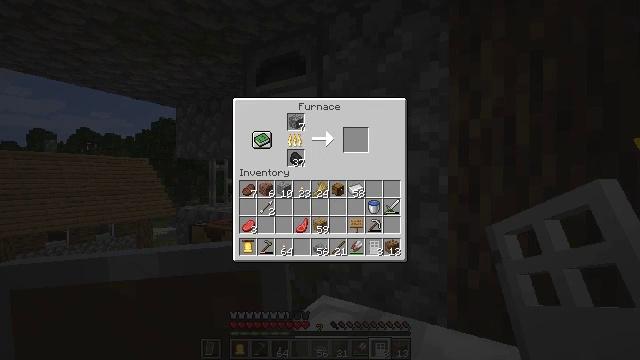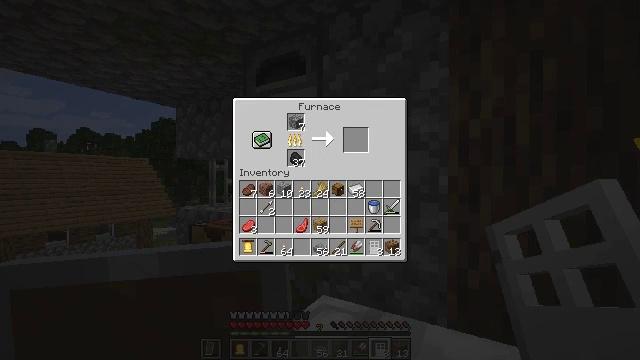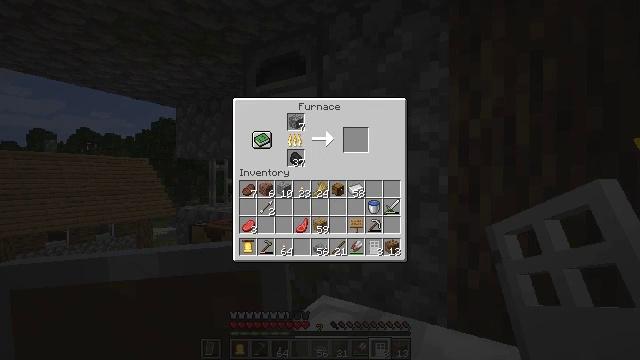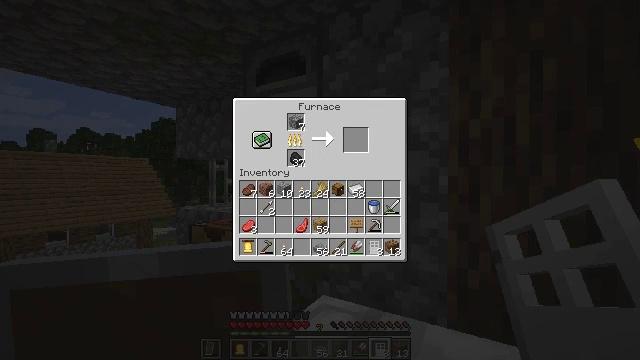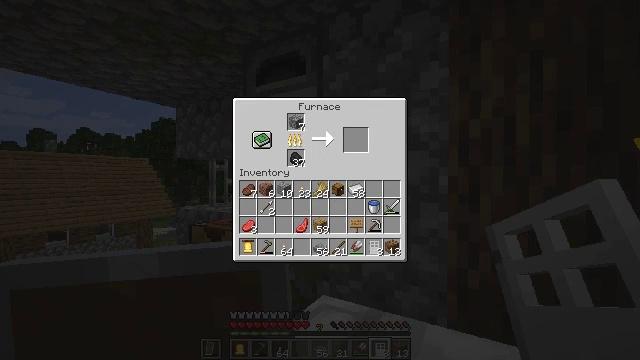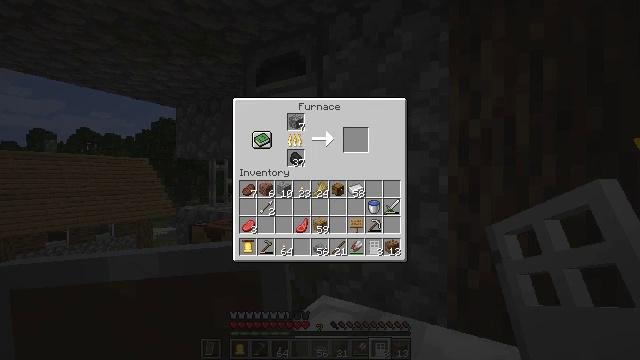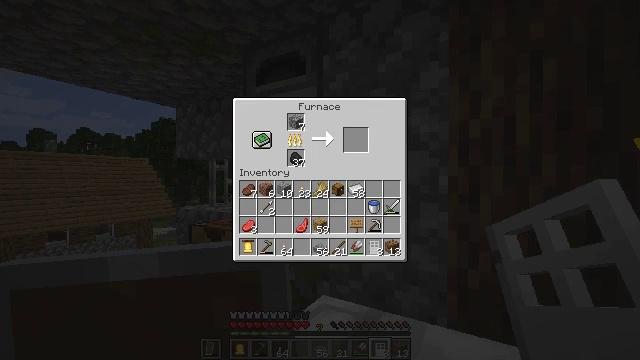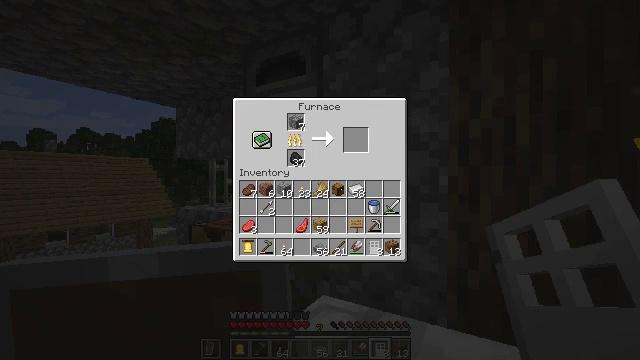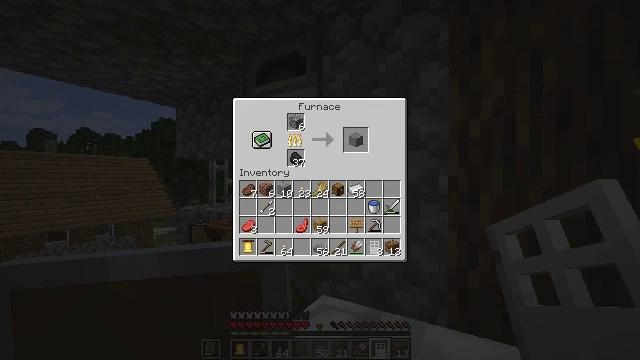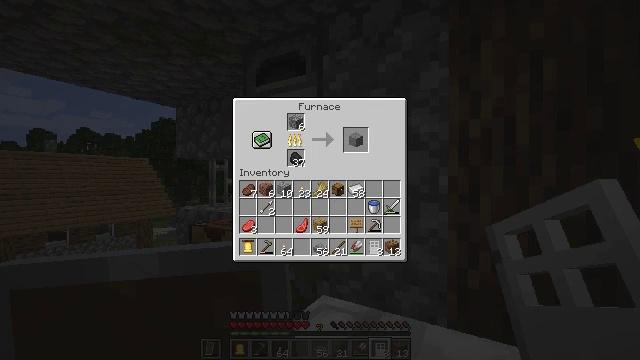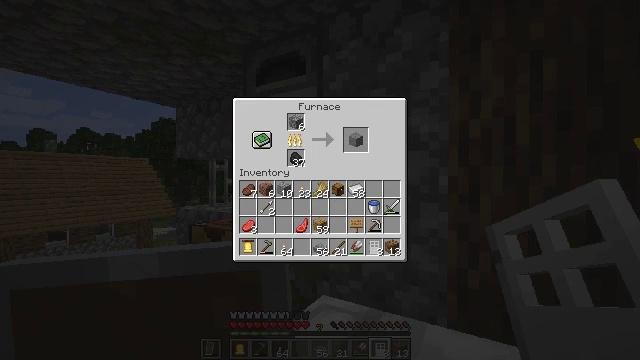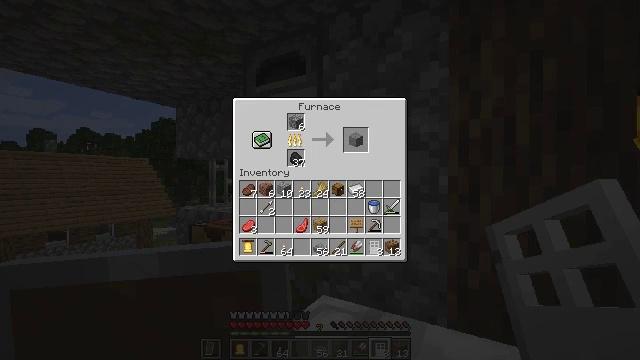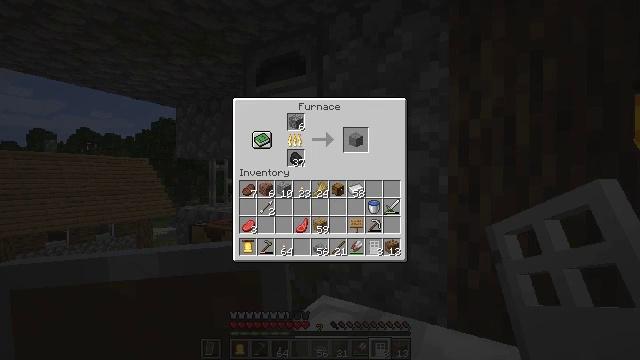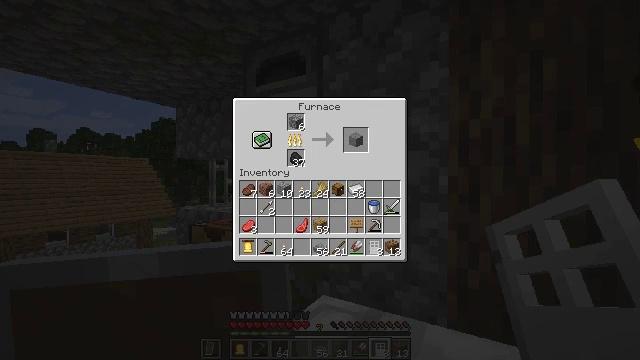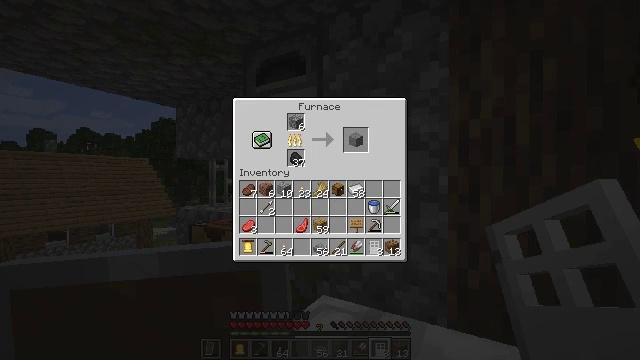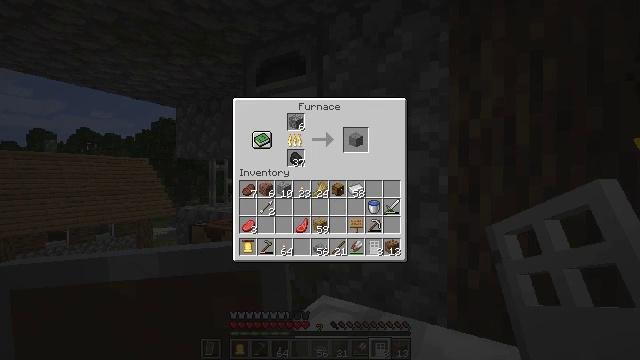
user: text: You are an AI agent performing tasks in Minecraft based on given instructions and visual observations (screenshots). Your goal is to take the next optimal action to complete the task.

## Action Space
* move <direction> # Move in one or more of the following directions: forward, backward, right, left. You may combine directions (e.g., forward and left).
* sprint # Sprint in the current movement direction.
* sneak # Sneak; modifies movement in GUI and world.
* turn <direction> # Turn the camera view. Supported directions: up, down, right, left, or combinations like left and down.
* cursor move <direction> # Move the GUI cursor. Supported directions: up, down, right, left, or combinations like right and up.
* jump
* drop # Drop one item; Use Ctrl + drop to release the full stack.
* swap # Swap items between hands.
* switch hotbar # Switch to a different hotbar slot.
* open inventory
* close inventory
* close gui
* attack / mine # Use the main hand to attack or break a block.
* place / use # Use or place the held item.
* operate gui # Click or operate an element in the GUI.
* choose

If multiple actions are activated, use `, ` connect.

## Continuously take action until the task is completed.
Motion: motion action
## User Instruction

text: Craft a stone.
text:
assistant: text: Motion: no_op
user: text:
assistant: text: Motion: no_op
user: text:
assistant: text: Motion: no_op
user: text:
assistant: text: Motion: no_op
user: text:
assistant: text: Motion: no_op
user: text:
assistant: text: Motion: no_op
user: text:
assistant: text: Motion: no_op
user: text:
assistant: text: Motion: no_op
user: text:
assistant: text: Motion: no_op
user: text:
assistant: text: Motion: no_op
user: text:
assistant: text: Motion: no_op
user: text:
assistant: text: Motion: no_op
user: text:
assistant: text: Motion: no_op
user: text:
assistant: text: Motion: no_op
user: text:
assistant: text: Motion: no_op
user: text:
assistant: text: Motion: no_op
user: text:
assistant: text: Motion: no_op
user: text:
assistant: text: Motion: no_op
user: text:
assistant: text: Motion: no_op
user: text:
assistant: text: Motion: no_op
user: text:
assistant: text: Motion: no_op
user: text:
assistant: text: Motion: no_op
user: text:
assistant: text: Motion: no_op
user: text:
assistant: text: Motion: no_op
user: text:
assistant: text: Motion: no_op
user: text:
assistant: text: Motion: no_op
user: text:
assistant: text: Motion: no_op
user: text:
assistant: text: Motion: no_op
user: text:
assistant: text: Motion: no_op
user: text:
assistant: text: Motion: no_op